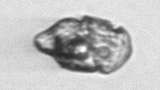
Label: Proterythropsis